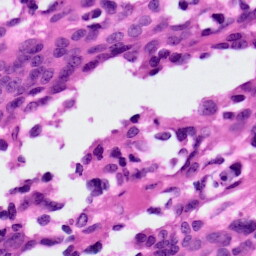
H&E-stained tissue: Ovarian